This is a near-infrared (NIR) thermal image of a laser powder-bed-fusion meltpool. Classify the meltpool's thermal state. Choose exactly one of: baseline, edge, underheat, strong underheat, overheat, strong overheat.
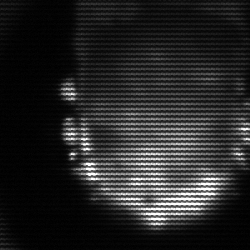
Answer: baseline